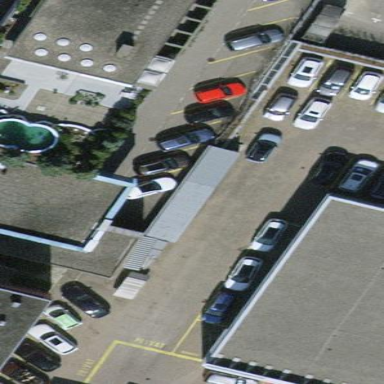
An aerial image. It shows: View of roof of building.